Interaction volume radius: 10 \u00c5
Interaction volume height: 15 \u00c5
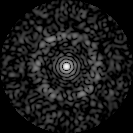
Disorder parameter: 0.8054